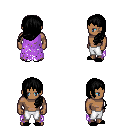
a pixel art fantasy rpg character, male body template, human, dark skin, maroon tattered cape, white pants, black left-swept hairstyle, black slippers, four views (front, back, left, right), 2x2 character sprite sheet, small pixel art, hard edges, no anti-aliasing